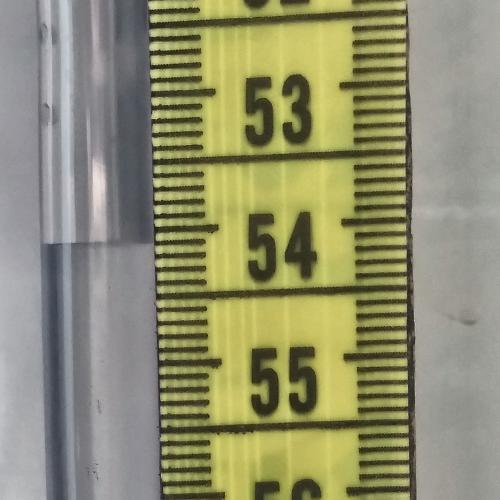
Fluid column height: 54.1 cm